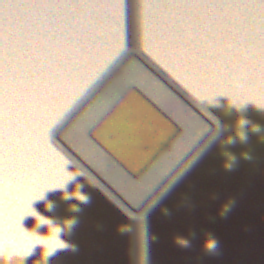
Verkehrszeichen: Vorfahrtsstrasse
Umgebung: Outdoor, Suburban
Tageszeit: Night
Wetter: Clear
Licht: Artificial
Jahreszeit: NotSpecified
Kontrast: MediumContrast